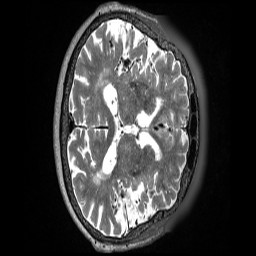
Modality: T2w
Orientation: axial
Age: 85
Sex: female